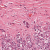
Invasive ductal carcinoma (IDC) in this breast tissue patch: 1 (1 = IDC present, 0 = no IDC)